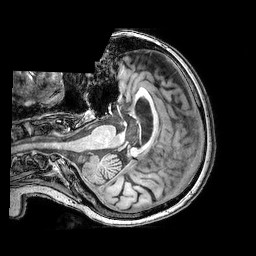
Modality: T1w
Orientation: axial
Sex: female
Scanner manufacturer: philips
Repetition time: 0.008098 s
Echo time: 0.0037 s